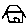
Label: house